Interaction volume radius: 5 \u00c5
Interaction volume height: 15 \u00c5
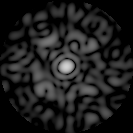
Disorder parameter: 0.743